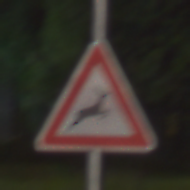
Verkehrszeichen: WildwechselLinks
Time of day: Night
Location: Outdoor (Suburban)
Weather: PartlyCloudy
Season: NotSpecified
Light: Artificial